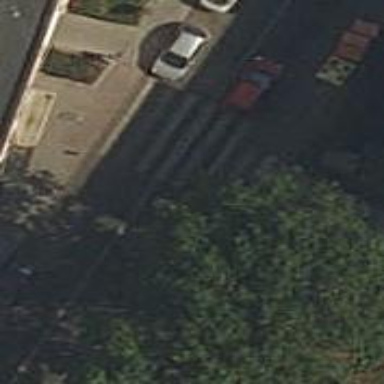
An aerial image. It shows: Set of steps made of paving stones.